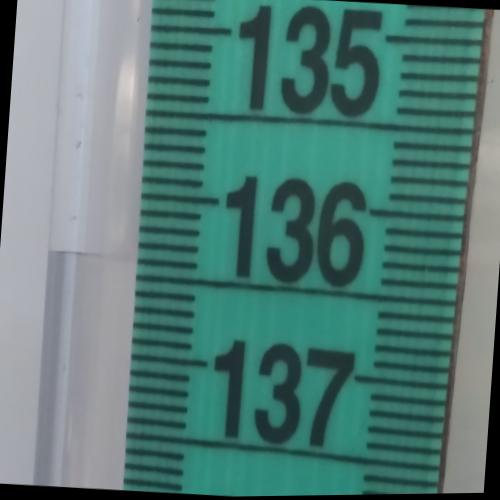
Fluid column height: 136.4 cm